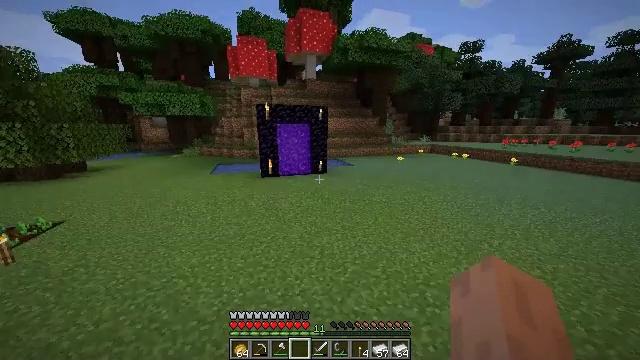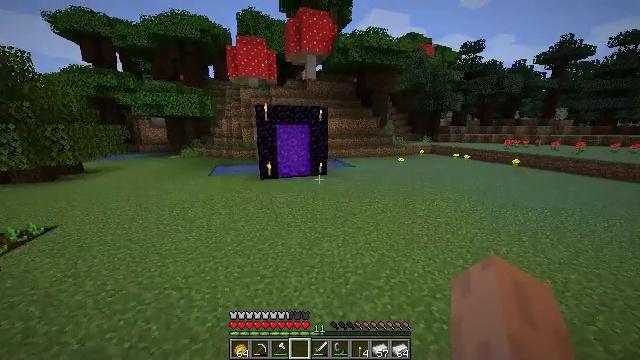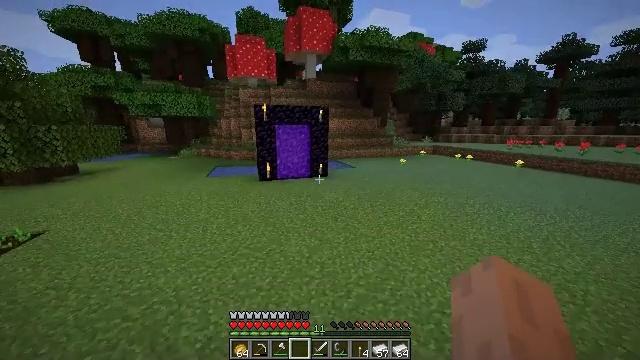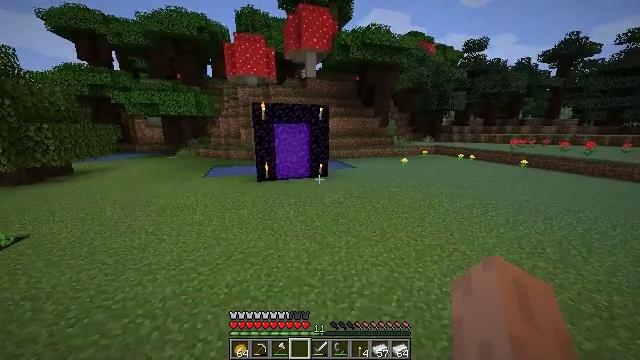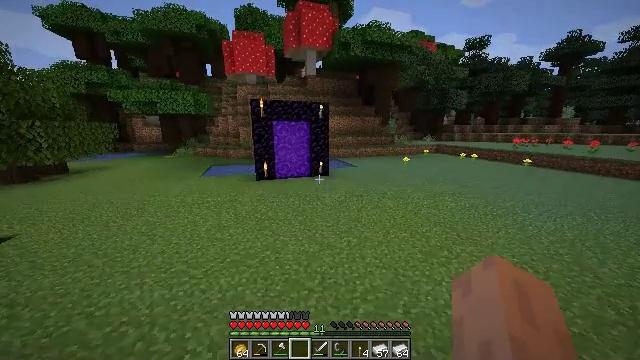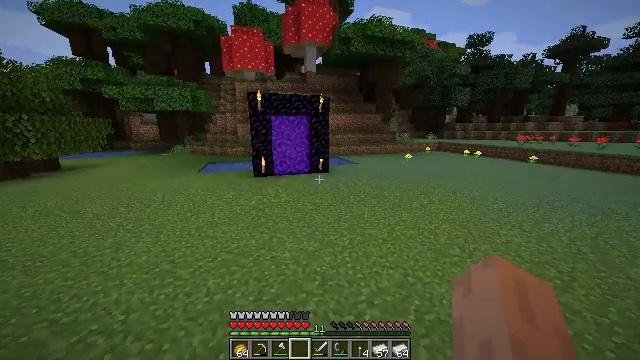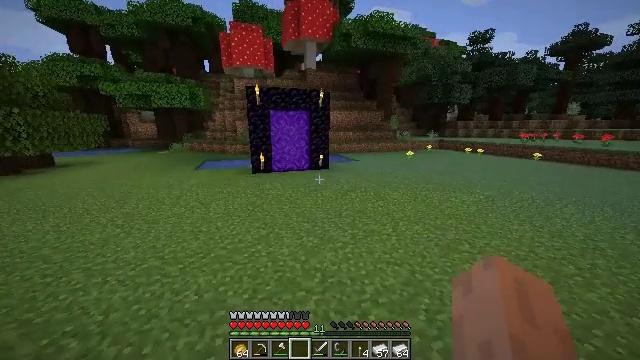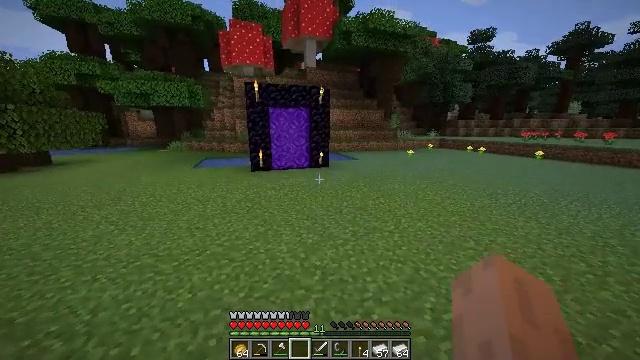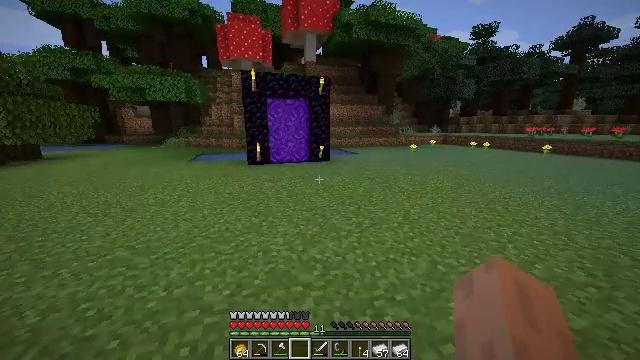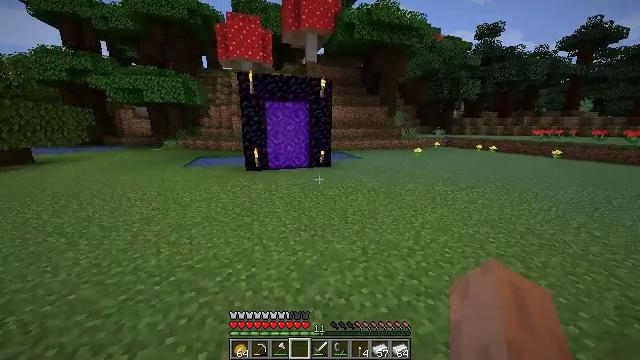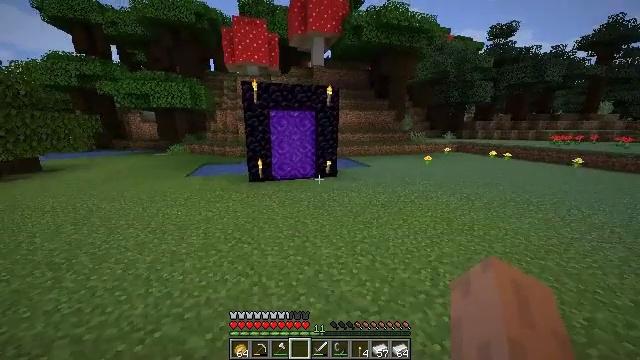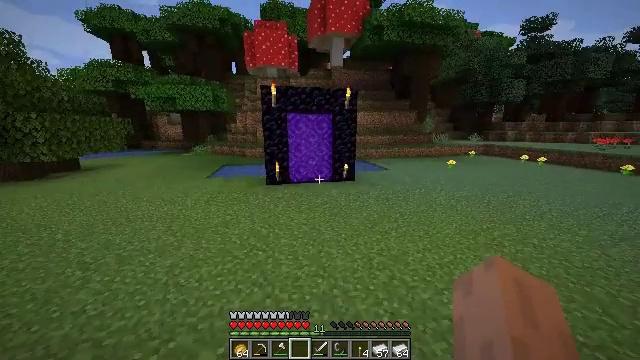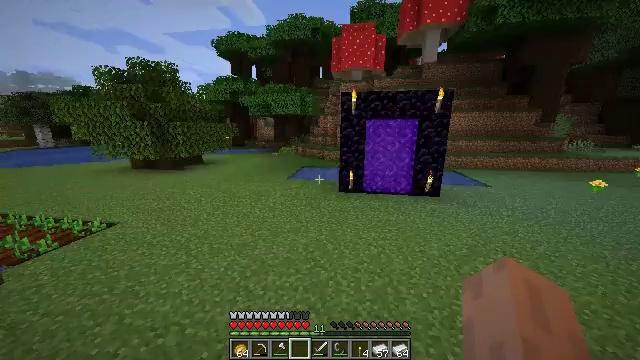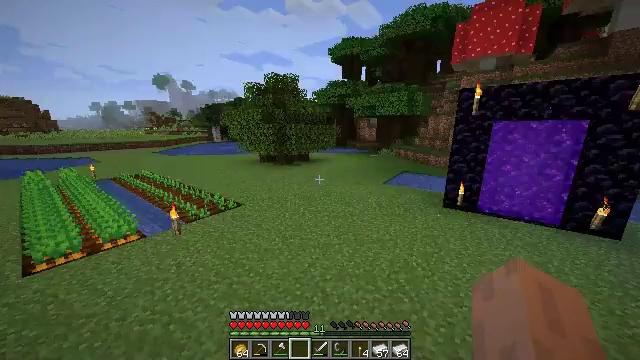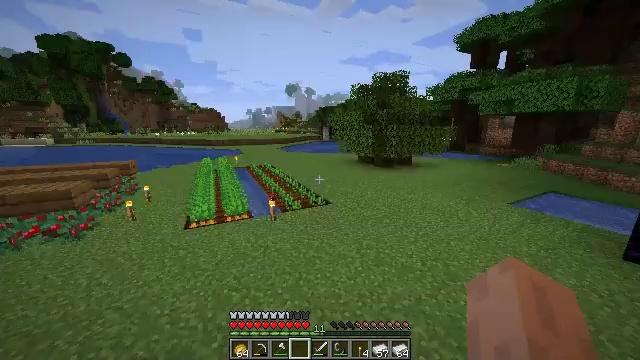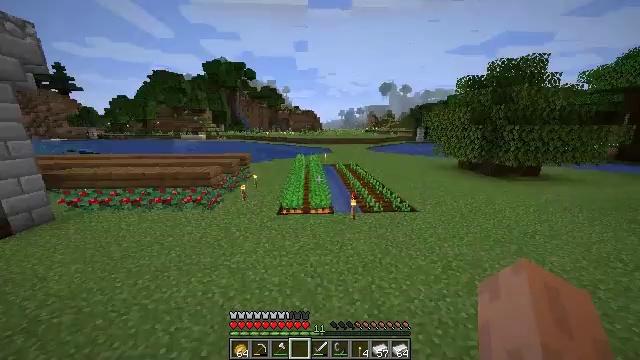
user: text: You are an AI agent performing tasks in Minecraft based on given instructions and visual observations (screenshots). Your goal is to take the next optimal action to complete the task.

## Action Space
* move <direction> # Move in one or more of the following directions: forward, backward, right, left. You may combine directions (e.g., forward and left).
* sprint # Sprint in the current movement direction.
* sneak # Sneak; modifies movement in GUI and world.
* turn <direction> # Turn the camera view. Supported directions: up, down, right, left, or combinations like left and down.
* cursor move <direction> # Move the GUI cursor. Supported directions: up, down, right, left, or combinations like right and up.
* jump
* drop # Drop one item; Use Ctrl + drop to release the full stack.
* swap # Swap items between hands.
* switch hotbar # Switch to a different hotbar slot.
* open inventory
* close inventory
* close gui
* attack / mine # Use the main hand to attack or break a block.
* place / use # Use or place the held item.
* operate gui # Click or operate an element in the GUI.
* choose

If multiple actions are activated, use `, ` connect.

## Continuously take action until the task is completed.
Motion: motion action
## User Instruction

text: Gather dirt.
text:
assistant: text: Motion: move forward, jump
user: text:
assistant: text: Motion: move forward, jump
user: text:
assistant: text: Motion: move forward, jump
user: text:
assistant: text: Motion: move forward, jump
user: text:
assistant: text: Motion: move forward, jump
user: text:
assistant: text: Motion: move forward, jump
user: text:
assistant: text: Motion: move forward, jump
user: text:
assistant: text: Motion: move forward, jump
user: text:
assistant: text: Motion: move forward, sprint, jump
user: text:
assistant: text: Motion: move forward, sprint, turn left, jump
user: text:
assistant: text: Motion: move forward, sprint, turn left, jump
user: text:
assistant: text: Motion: move forward, sprint, turn left, jump
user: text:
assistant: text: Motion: move forward, turn left, jump
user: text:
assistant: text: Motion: move forward, turn left, jump
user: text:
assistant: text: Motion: move forward, turn left
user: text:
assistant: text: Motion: move forward, turn left
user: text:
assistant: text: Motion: move forward and move right, turn left
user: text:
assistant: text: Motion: move right, turn left and up
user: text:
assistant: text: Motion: move right, turn up
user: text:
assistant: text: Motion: turn right
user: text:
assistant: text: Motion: no_op
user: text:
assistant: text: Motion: no_op
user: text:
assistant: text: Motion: no_op
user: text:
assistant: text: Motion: turn right and up
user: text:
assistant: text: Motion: turn left
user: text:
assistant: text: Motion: no_op
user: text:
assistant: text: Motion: no_op
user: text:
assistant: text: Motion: no_op
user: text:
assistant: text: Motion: turn left
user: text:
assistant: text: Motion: no_op